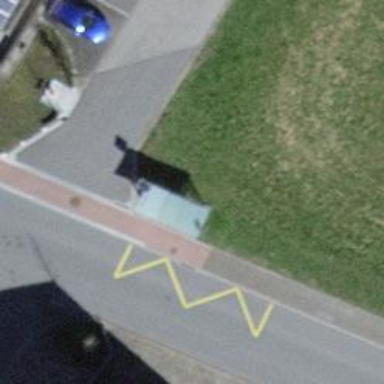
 serving as platform for public transportation."